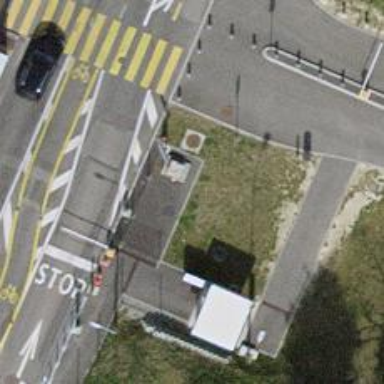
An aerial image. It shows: Full-height turnstile barrier.